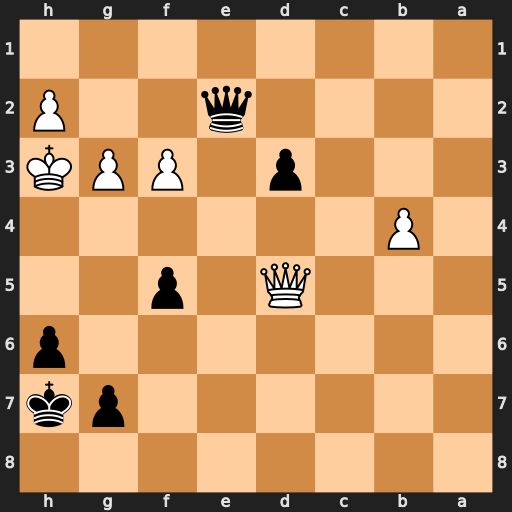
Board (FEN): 8/6pk/7p/3Q1p2/1P6/3p1PPK/4q2P/8
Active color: b
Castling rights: -
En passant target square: -
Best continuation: Qf1+ Kh4 g5+ Kh5 Qh3#